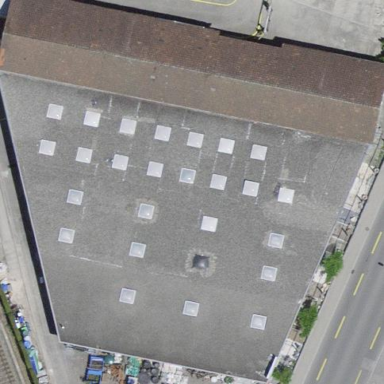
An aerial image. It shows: Commercial building.